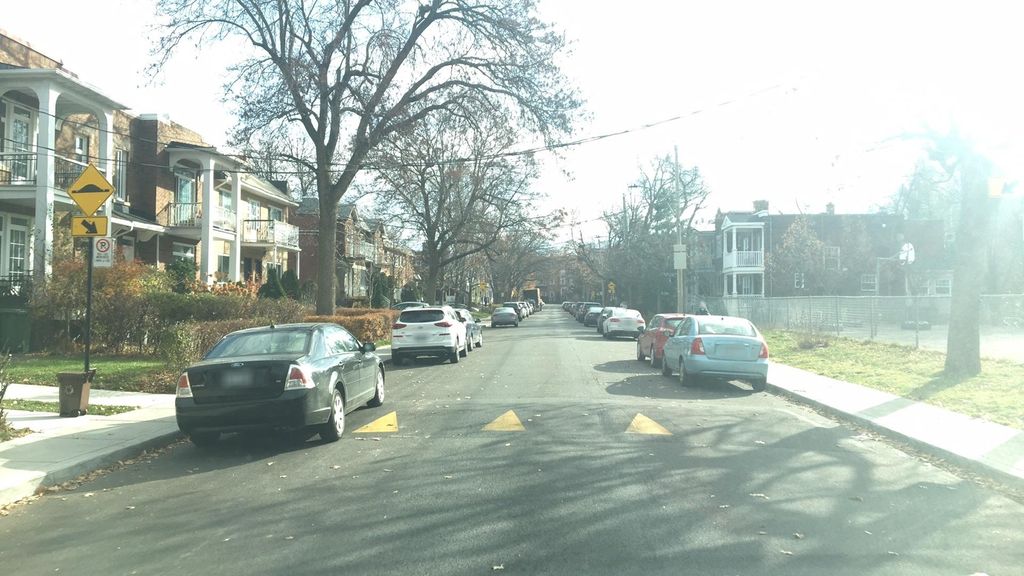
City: montreal